Field crop: tomato
Growth stage: 2
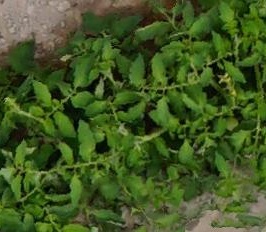
Species: tomato